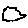
Label: cloud